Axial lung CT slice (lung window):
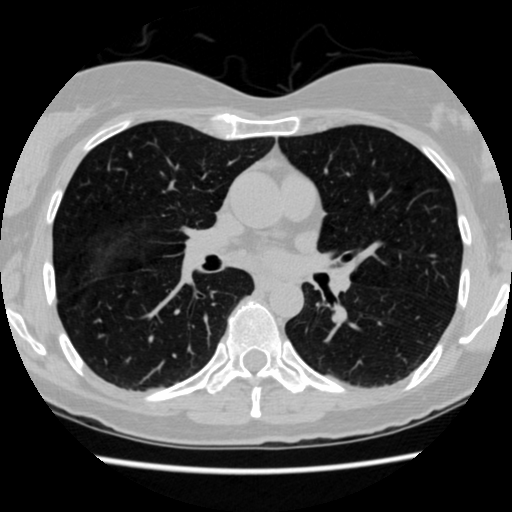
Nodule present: no